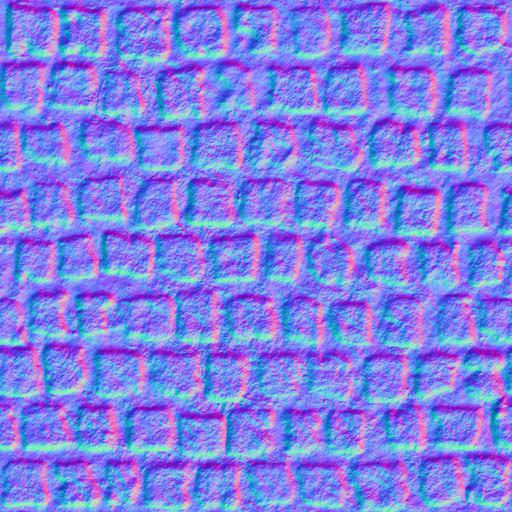
cobblestone pavement paving stones